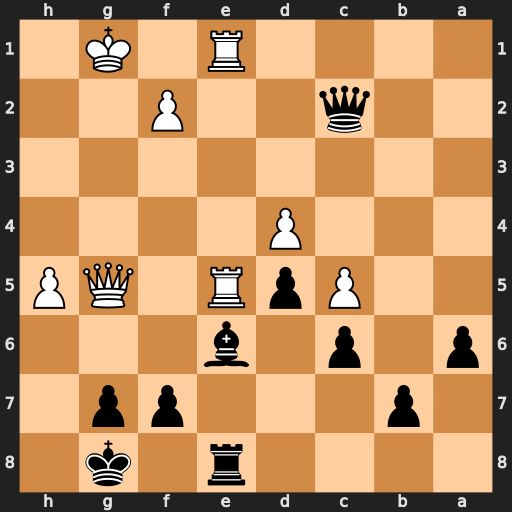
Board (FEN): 4r1k1/1p3pp1/p1p1b3/2PpR1QP/3P4/8/2q2P2/4R1K1
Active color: b
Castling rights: -
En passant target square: -
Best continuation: f6 Rxe6 Rxe6